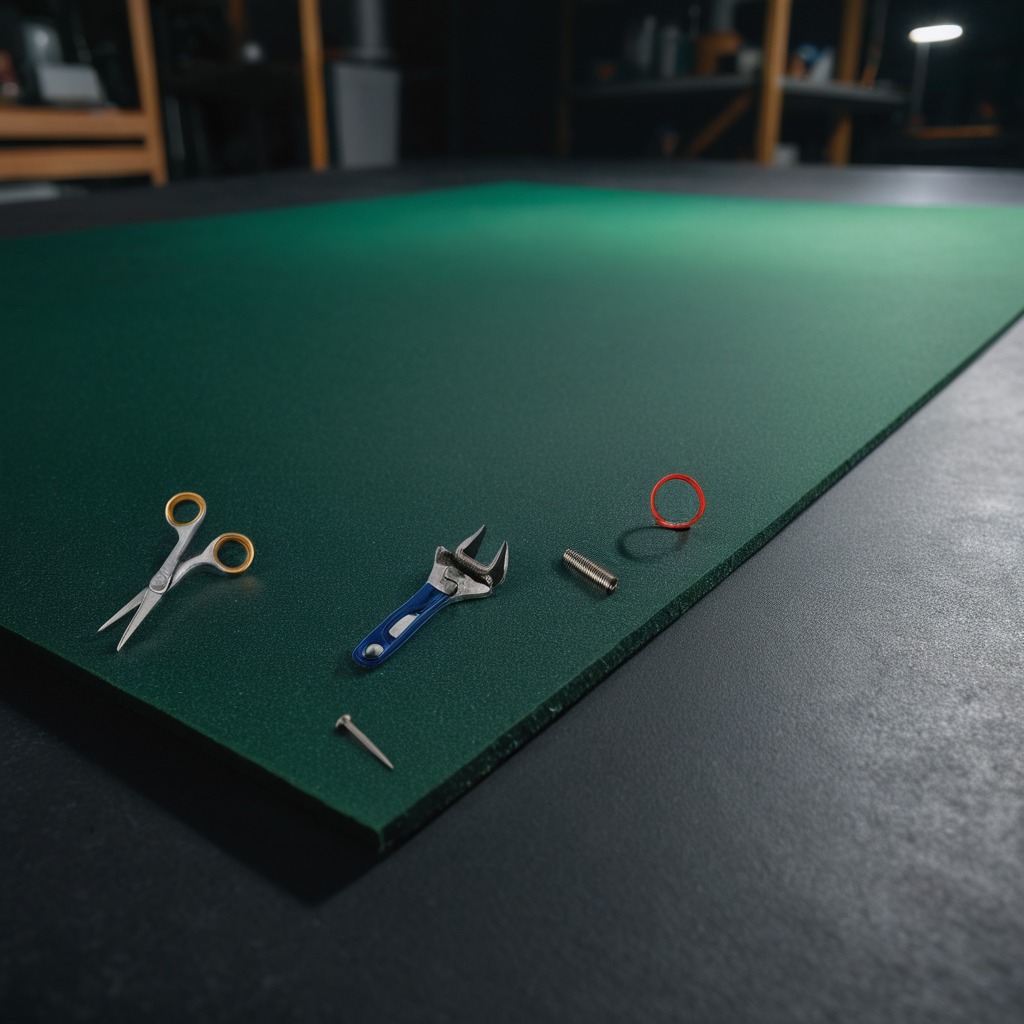
A rubber o-ring, an iron nail, a coiled metal spring, a pair of scissors, and a wrench are lying on the clean granite tabletop inside a workshop at night dim ambient light soft shadows worn but beneath the mat.